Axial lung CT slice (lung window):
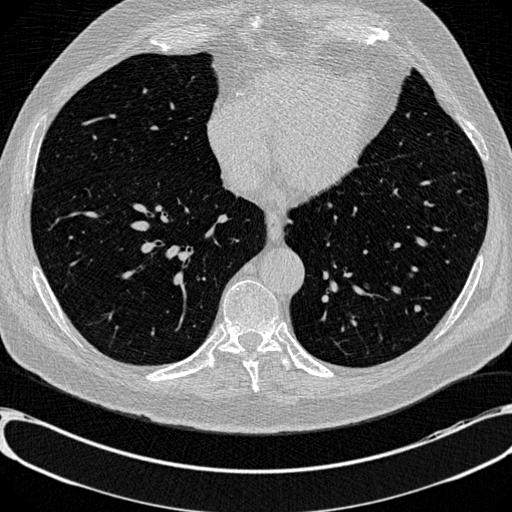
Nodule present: yes
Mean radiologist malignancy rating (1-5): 2